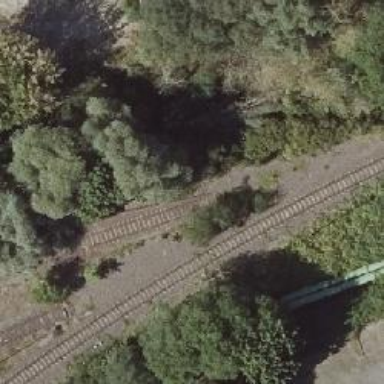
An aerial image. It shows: Historic industrial railway spur.